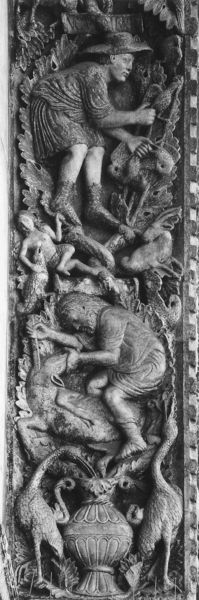
Titel: Hauptportal von S. Marco, Venedig
Standort: Venedig, S. Marco (EU - I - Venetien)
Schlagwörter: mann, vogel, weiß, menschen, blumen, frau, grau, holz, hut, schwarz, tier, tiere, mensch, rahmen, stein, steine, natur, vögel, kelch, kind, personen, pflanze, hase, ranken, statue, vase, relief, hocke, schuhe, figuren, schmal, balken, socke, junge, krempe, geschlossen, bauer, foto, detailliert, pfau, reiher, allegorie, jagd, schnitzerei, photo, fasan, hirsch, reh, mittelalter, gärtner, hirte, fee, fische, jagdt, storch, kranisch, sttue